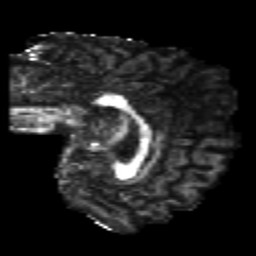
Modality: FA
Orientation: sagittal
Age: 20
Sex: male
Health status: healthy
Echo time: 0.074 s